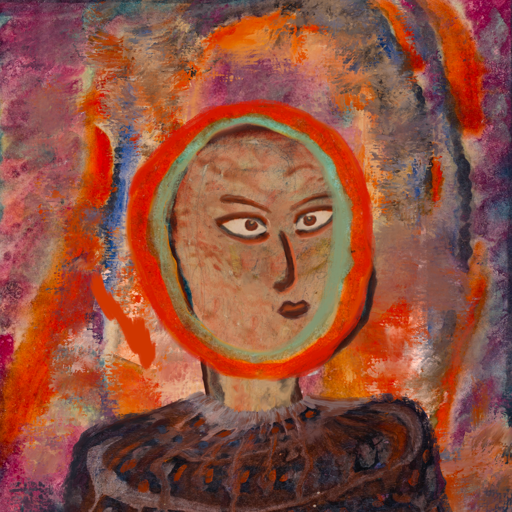
Background: Experience, Head And Neck Side: Orphan, Face Side: Roy_Bahadur, Bust: Hypocrite, Hair Side: Sisters, Head Accessory: Blank, Second Necklace: Blank, Necklace: Blank, Baby: Blank